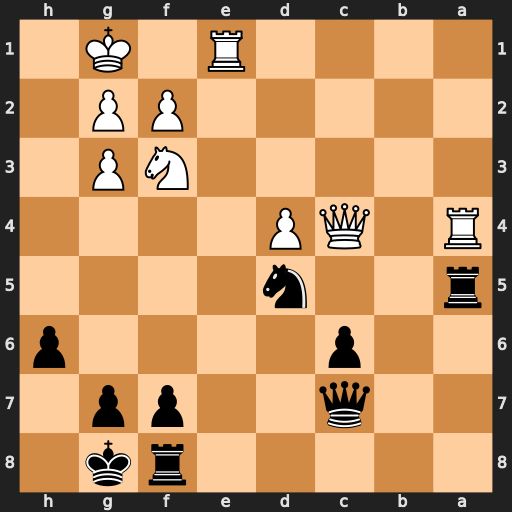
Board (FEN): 5rk1/2q2pp1/2p4p/r2n4/R1QP4/5NP1/5PP1/4R1K1
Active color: b
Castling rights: -
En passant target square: -
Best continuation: Nb6 Rxa5 Nxc4